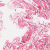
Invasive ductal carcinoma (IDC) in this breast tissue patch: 0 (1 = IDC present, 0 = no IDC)